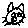
Label: cat